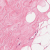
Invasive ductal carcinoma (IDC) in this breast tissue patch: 0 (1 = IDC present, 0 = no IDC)